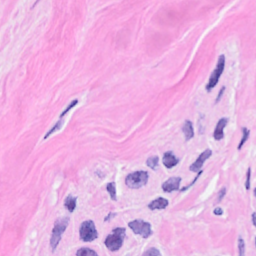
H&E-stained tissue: Breast